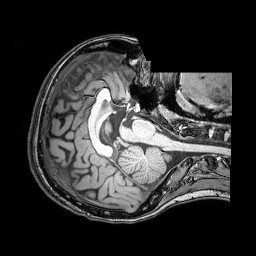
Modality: T1w
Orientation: axial
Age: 26
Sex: female